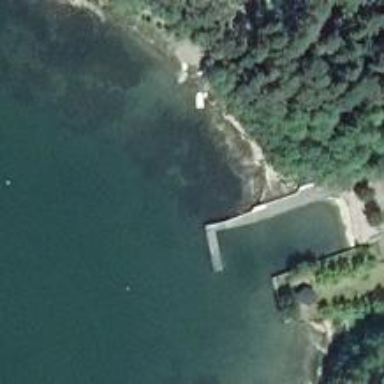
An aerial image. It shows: Man-made pier.